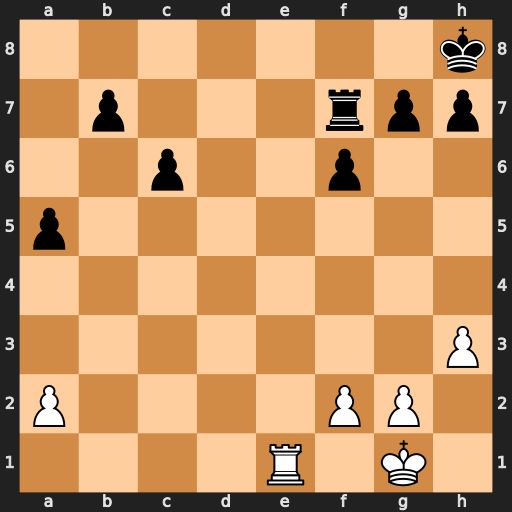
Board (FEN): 7k/1p3rpp/2p2p2/p7/8/7P/P4PP1/4R1K1
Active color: w
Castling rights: -
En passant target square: -
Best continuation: Re8+ Rf8 Rxf8#